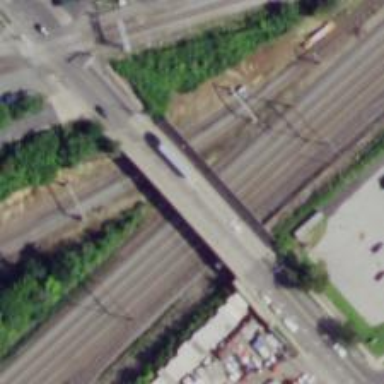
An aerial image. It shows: Tertiary road with bridge and cycle track.